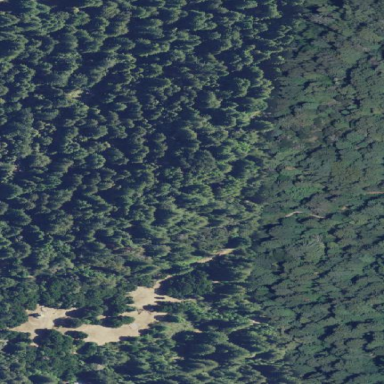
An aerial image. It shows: Place of worship nestled within woodland.